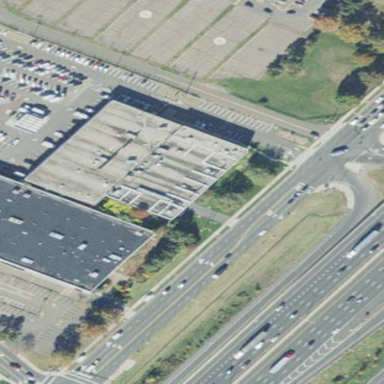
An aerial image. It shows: Office building.